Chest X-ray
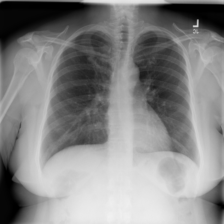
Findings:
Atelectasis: negative
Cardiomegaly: negative
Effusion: negative
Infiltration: negative
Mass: negative
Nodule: negative
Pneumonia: negative
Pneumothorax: negative
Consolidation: negative
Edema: negative
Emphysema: negative
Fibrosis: negative
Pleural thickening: negative
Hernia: negative